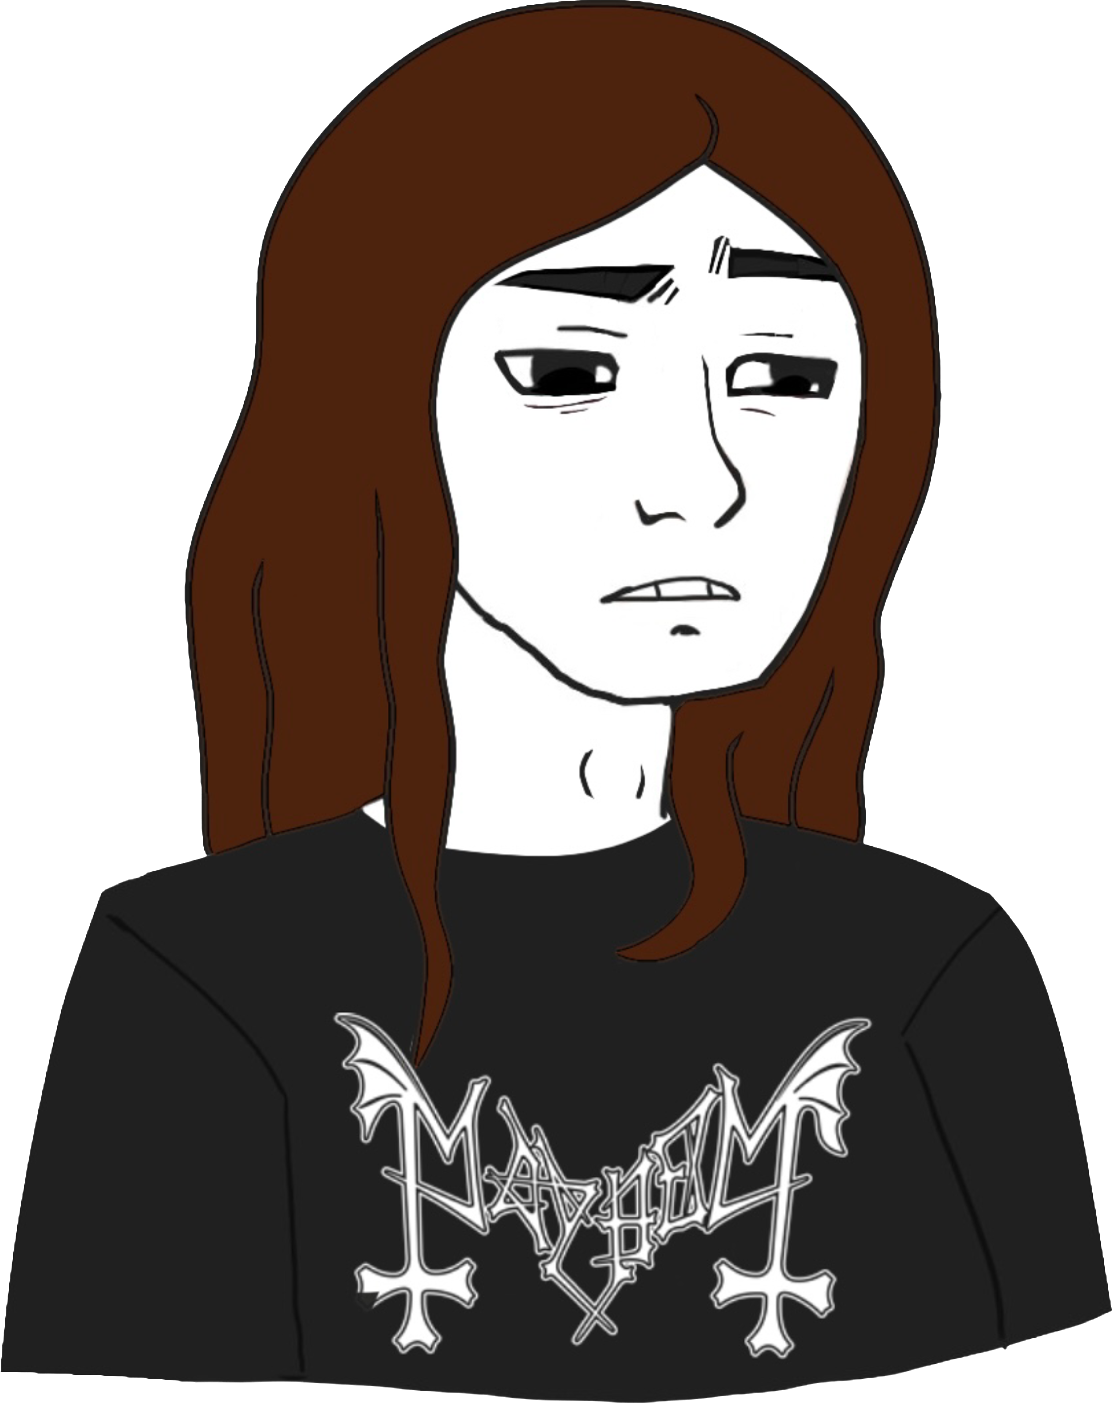
Label: 5_Twinkjak